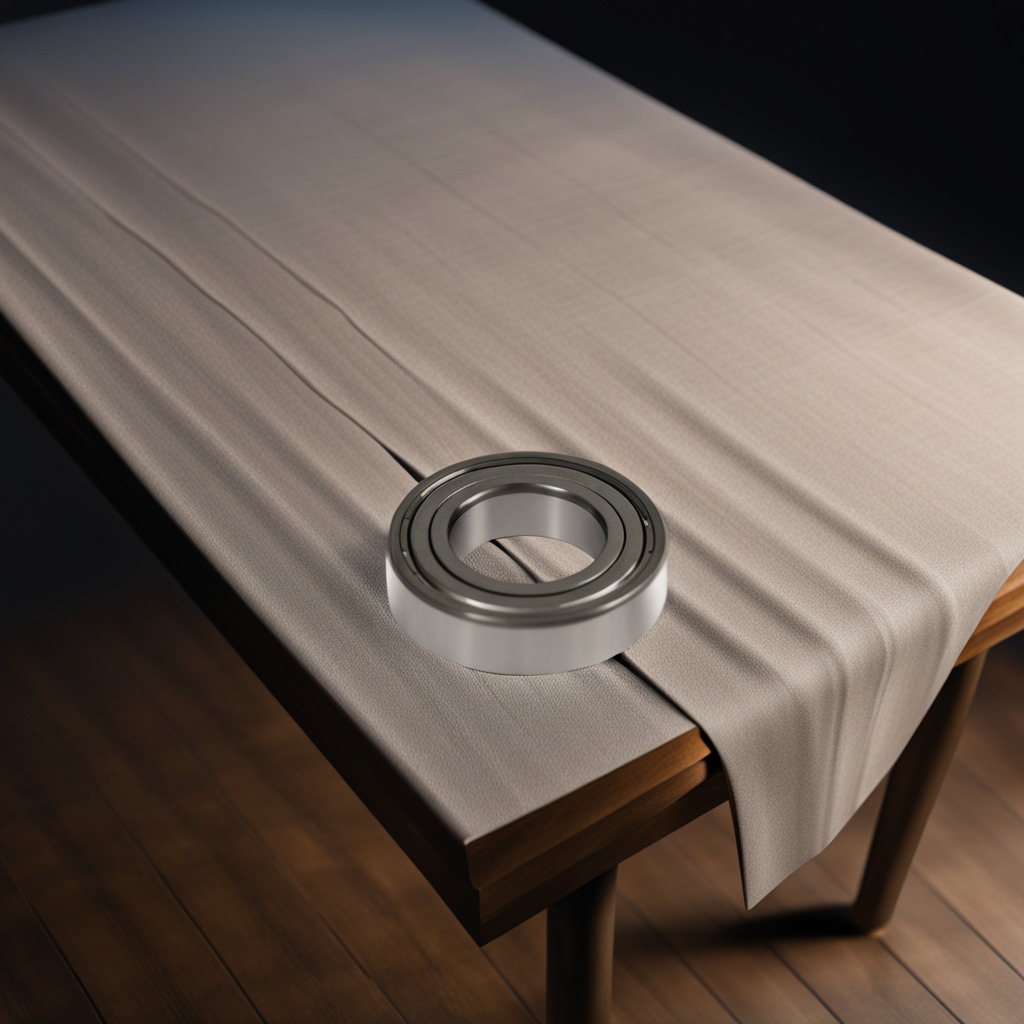
A metal ball bearing is lying on the wooden table.